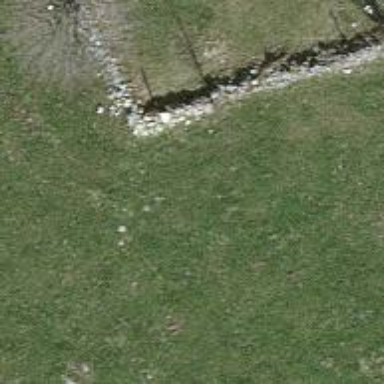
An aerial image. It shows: Wall made of dry stone.